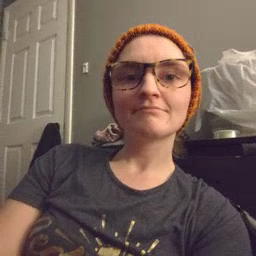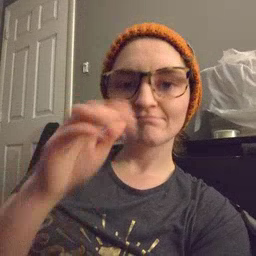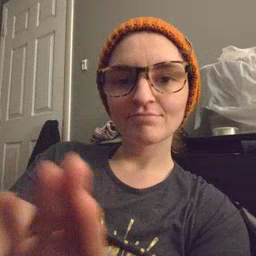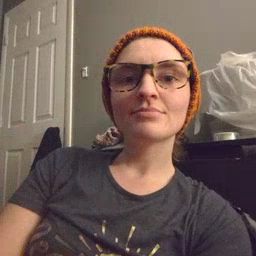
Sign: into